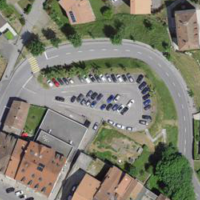
EUNIS habitat code: 54
Species observed at this site:
Chelidonium majus